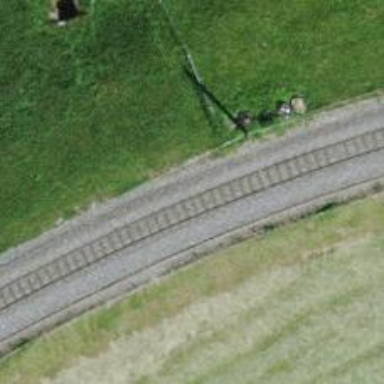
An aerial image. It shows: Narrow-gauge railway track with one electrified contact line.